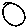
Label: moon